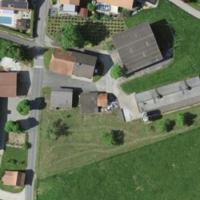
EUNIS habitat code: 55
Species observed at this site:
Pernis apivorus